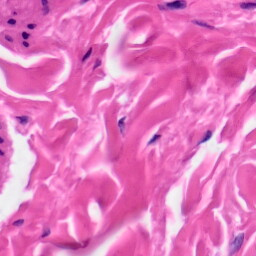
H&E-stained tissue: Skin